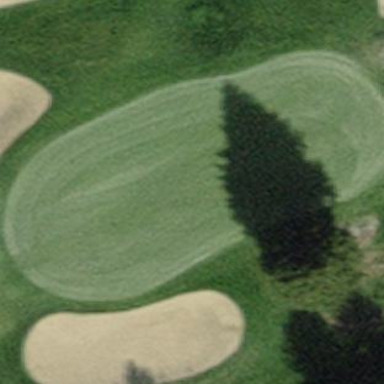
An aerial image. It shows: Golf green.